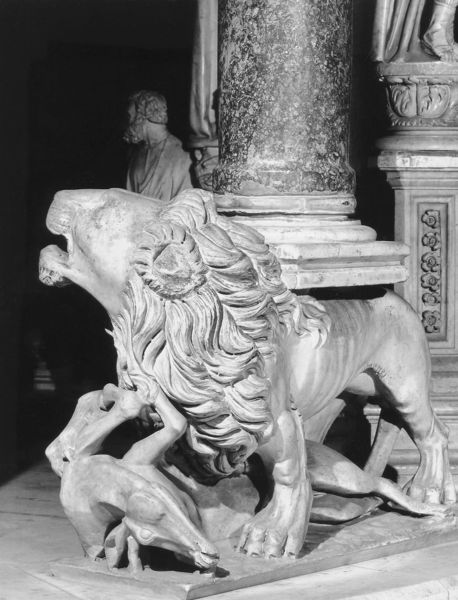
Titel: Kanzel
Künstler: Giovanni Pisano
Standort: Pisa, Dom (EU - I - Toskana)
Schlagwörter: mann, weiß, grau, licht, marmor, ohr, schwarz, säule, tier, sockel, stein, kirche, auge, locken, statue, mähne, foto, fotografie, photographie, dom, rippen, jagd, photo, beute, erlegt, reh, kanzel, griechen, maul, hunger, kralle, löwe, museum, basis, tatzen, mager, rippe, apostel, antilope, pranken, evangelist, baisis, pisano, brüllen, schwarzweß, nmarmor, emarmor, mhne, kmähne